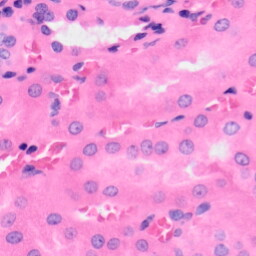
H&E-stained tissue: Kidney